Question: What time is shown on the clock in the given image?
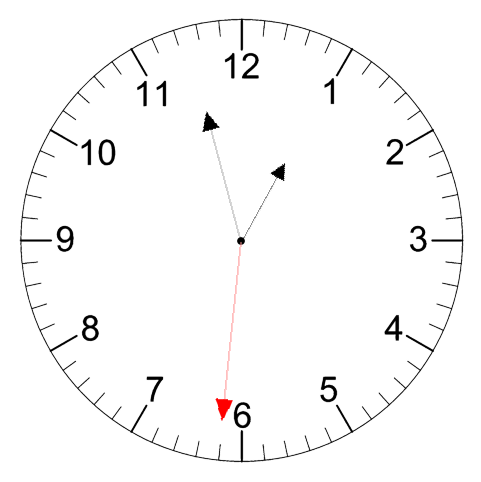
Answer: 12:57:31